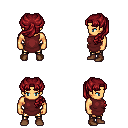
a pixel art fantasy rpg character, male body template, human, tanned skin, maroon tunic, gold greaves, brunette princess hairstyle, brown shoes, four views (front, back, left, right), 2x2 character sprite sheet, small pixel art, hard edges, no anti-aliasing